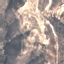
Label: HerbaceousVegetation